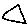
Label: triangle